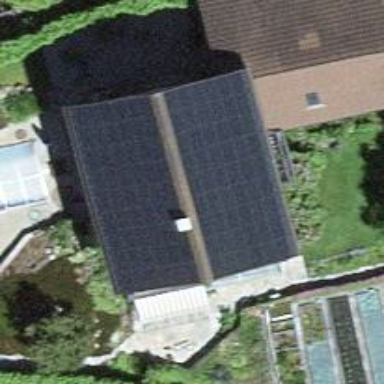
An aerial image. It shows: Solar power generator utilizing photovoltaic technology with solar photovoltaic panels.